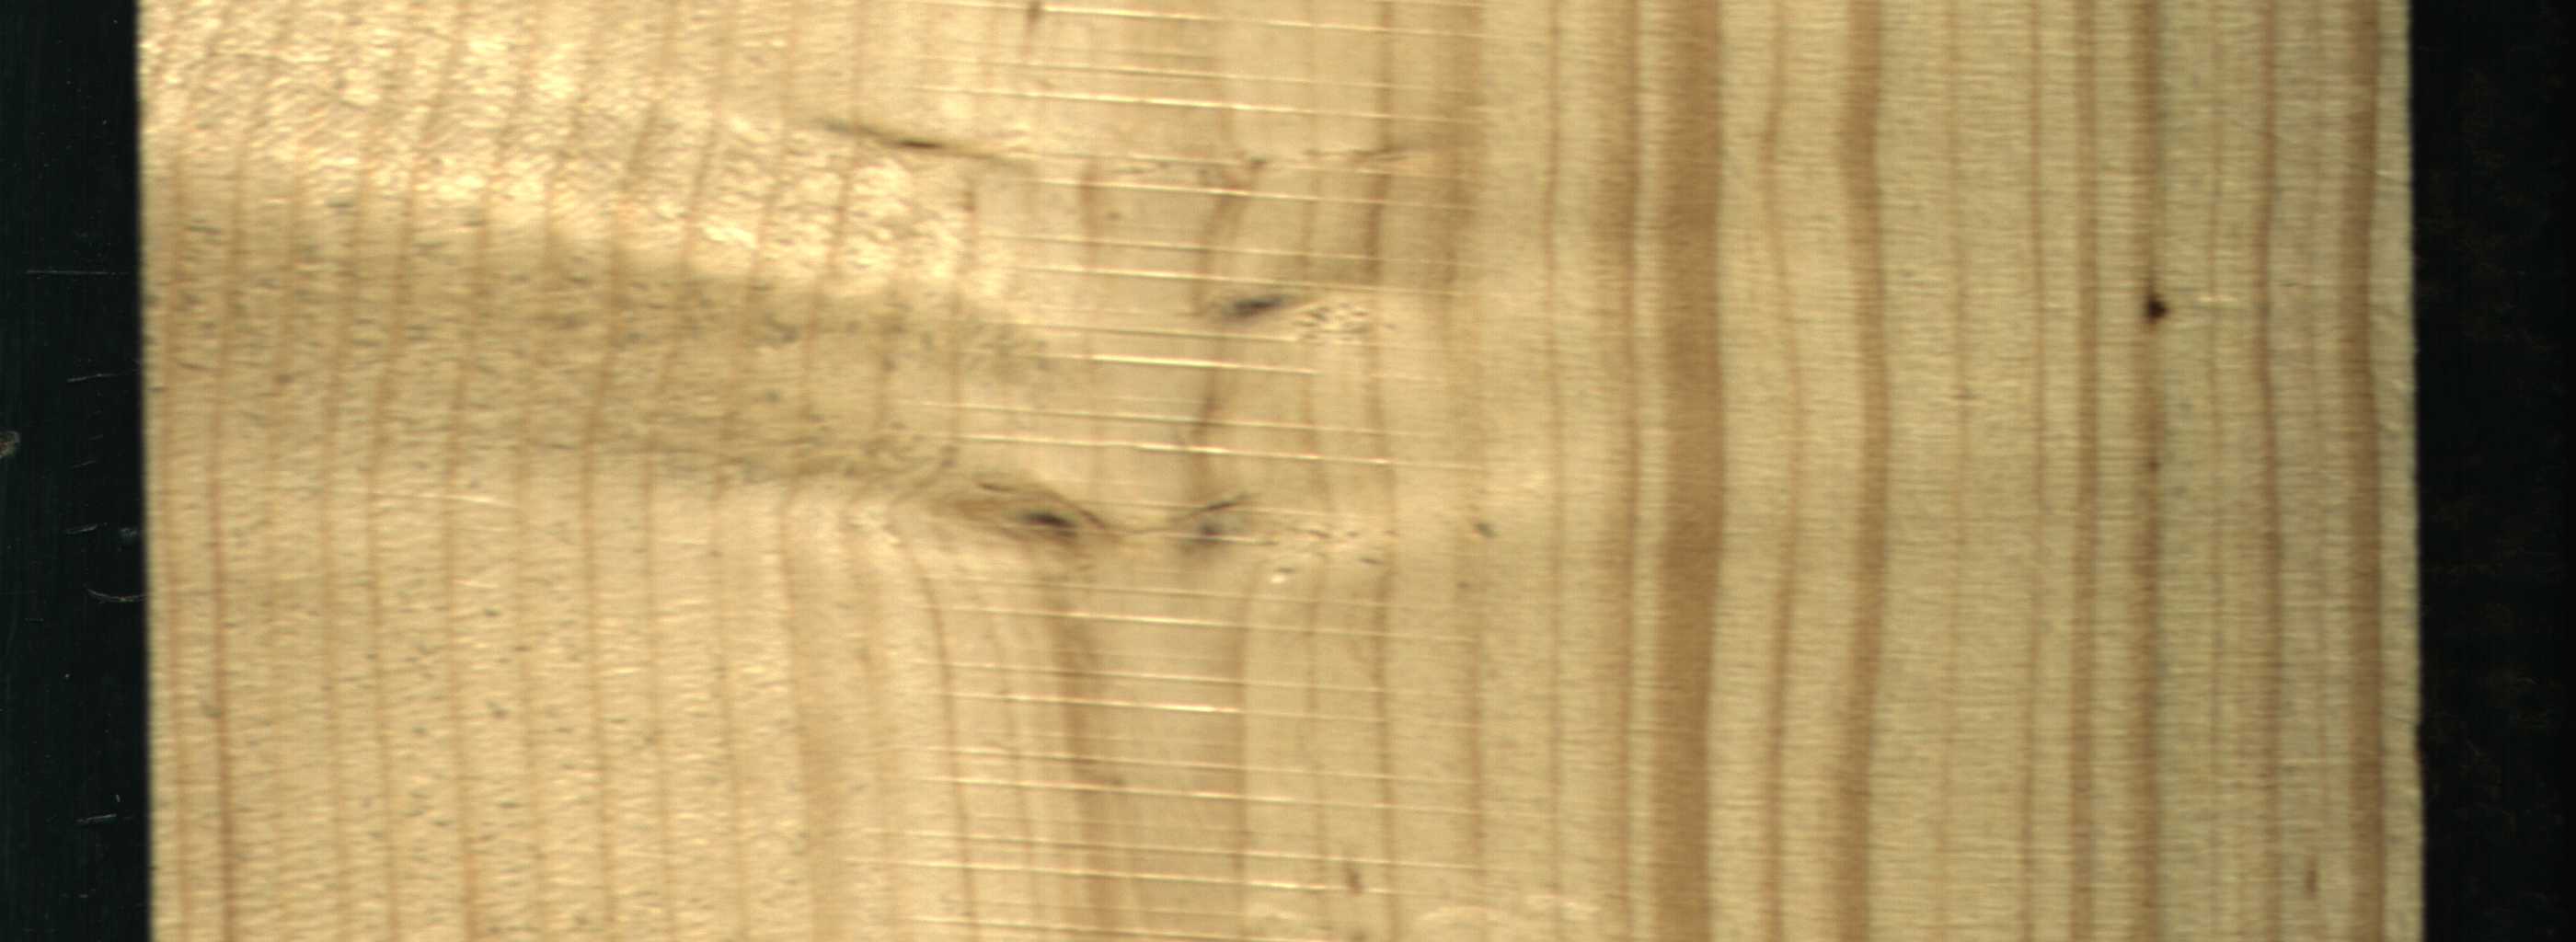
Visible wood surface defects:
Quartzity
Quartzity
Live_Knot
Live_Knot
Live_Knot